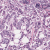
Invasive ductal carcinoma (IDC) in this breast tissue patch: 1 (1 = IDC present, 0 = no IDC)